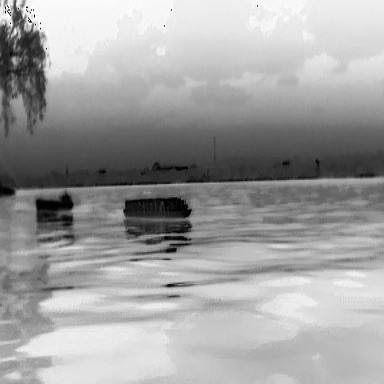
There is a fishing_boat in the infrared image.